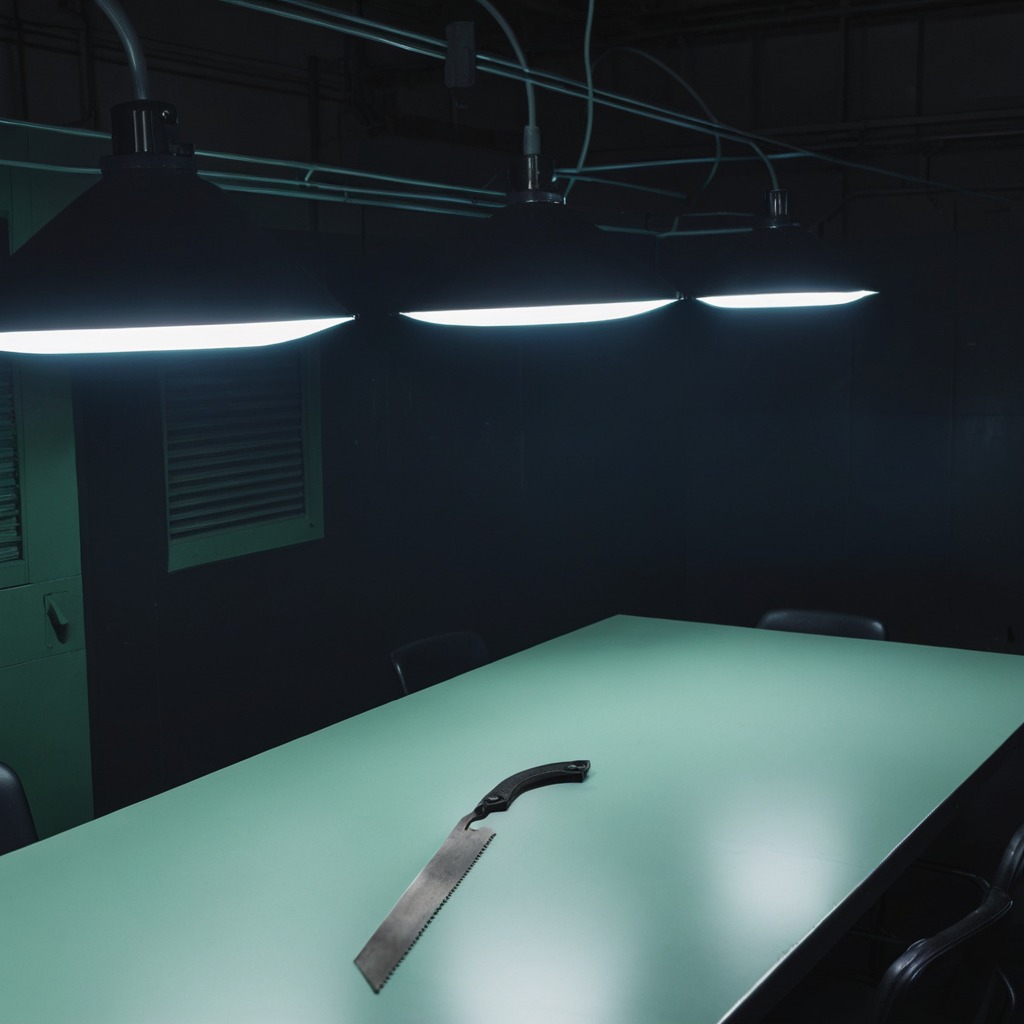
A handheld metal saw is lying on a clean empty table in a railway signal maintenance room.